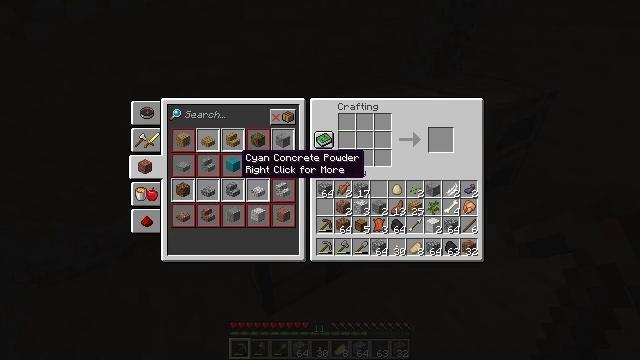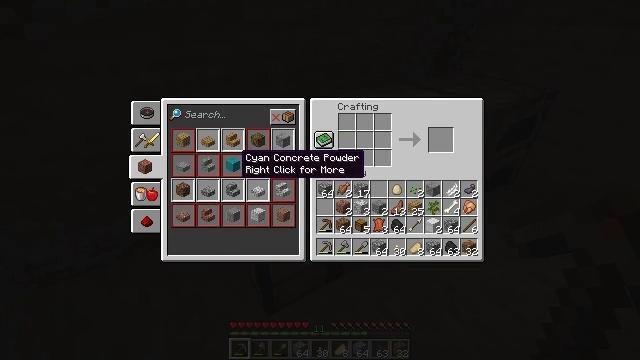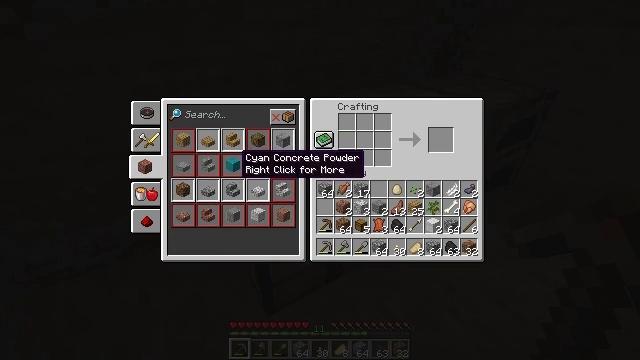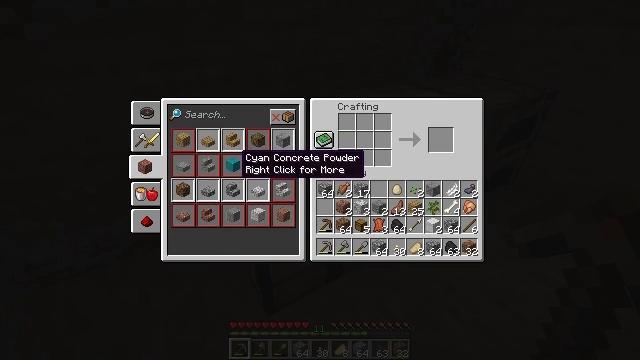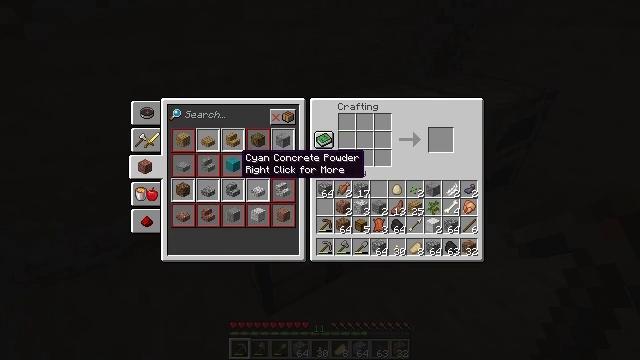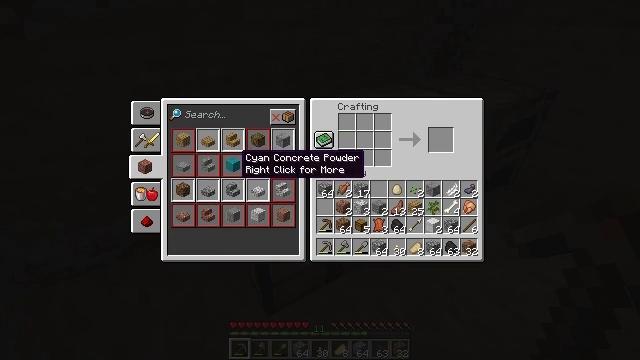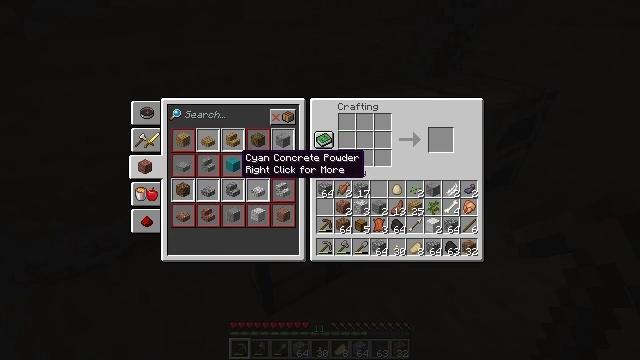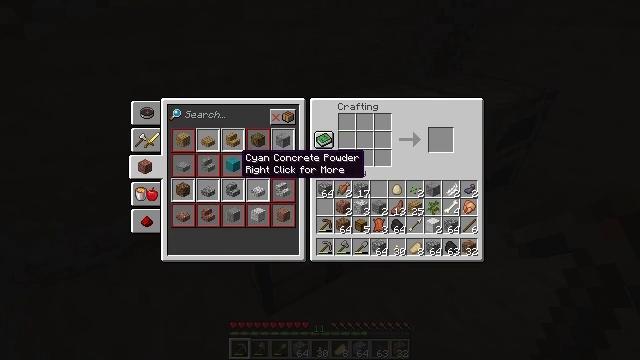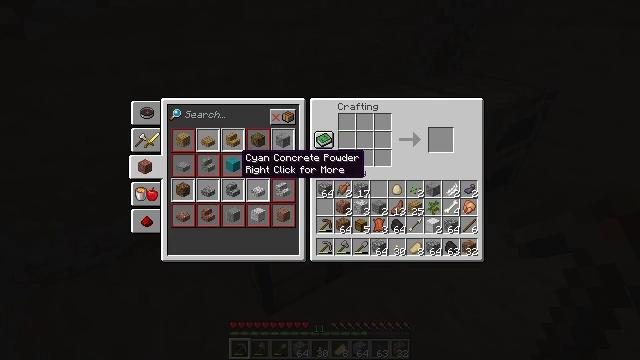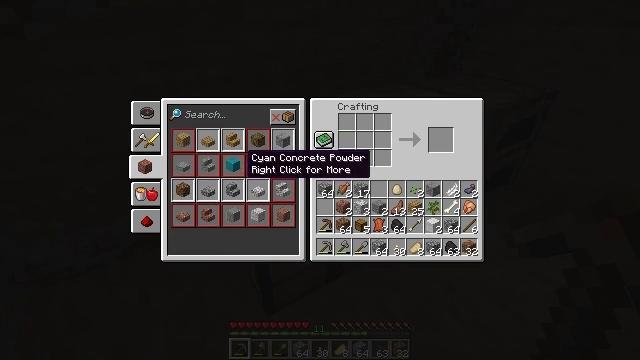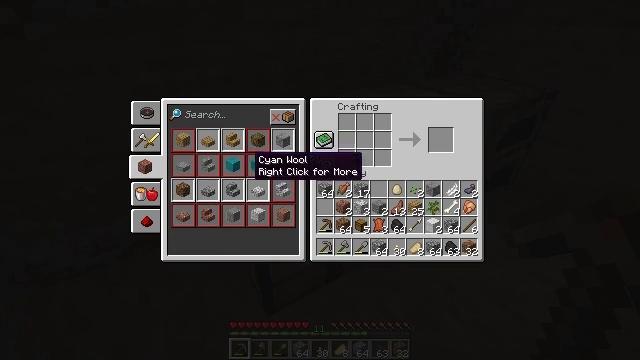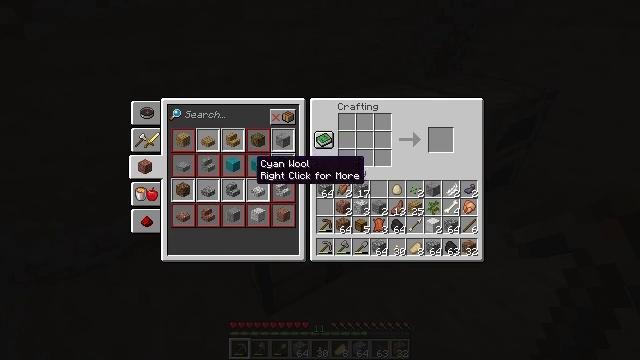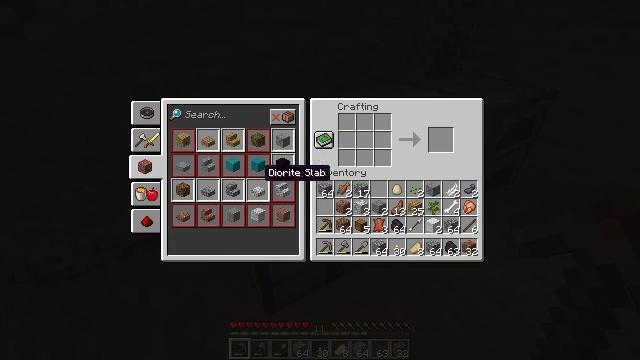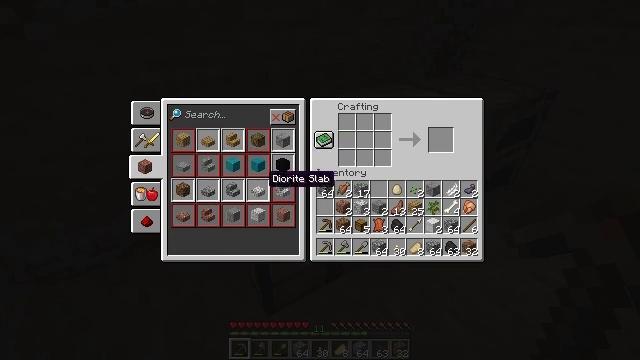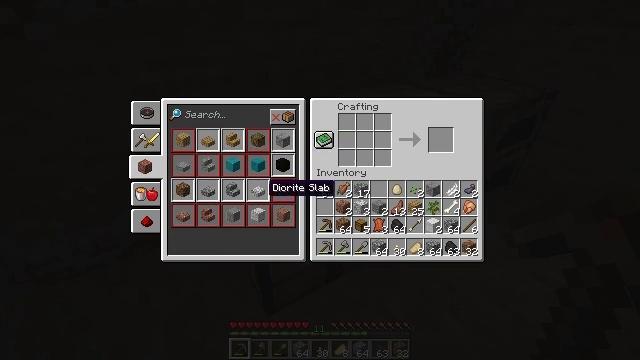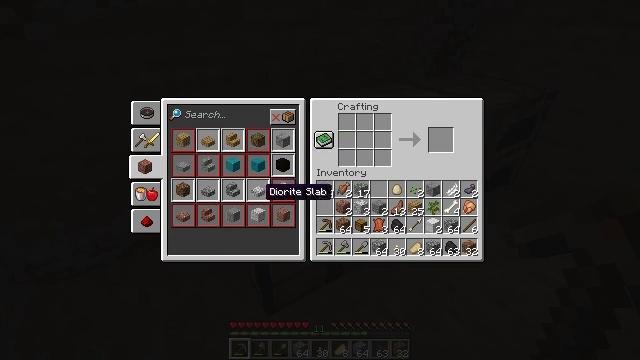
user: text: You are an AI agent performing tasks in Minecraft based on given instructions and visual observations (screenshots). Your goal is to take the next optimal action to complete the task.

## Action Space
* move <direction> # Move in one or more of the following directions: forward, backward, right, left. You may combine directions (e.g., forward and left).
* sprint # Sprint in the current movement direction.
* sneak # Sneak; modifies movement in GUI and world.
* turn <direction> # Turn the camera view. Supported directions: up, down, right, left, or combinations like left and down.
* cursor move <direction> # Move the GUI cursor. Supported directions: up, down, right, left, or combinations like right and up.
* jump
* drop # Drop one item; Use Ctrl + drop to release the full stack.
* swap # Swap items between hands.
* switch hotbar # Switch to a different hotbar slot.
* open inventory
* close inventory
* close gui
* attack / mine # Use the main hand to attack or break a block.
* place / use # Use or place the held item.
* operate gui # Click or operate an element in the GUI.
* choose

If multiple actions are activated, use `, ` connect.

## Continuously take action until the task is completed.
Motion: motion action
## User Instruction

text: Get a white carpet by placing wool in the crafting table.
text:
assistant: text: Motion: no_op
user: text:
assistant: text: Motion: no_op
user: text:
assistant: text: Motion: no_op
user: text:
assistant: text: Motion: no_op
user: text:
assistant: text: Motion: no_op
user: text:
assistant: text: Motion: no_op
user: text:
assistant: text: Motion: no_op
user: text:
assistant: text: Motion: no_op
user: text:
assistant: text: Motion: no_op
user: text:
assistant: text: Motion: no_op
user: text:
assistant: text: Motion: no_op
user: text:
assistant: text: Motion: cursor move right and down
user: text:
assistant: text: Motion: no_op
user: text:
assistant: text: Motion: cursor move down
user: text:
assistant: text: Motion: no_op
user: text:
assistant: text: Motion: cursor move down
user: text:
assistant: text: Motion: cursor move down
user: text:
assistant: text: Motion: no_op
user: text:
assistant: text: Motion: no_op
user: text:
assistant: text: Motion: no_op
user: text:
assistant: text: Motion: no_op
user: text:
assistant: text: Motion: cursor move up
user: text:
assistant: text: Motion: no_op
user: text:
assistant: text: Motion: no_op
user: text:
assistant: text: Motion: cursor move up
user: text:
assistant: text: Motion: cursor move up
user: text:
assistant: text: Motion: cursor move up
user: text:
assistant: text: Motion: no_op
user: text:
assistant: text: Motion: no_op
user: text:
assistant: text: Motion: no_op